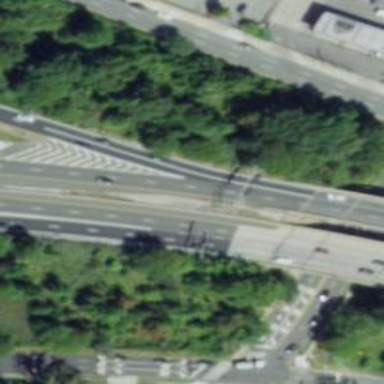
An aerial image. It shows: Asphalt motorway.